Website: macys
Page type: customer-info-address
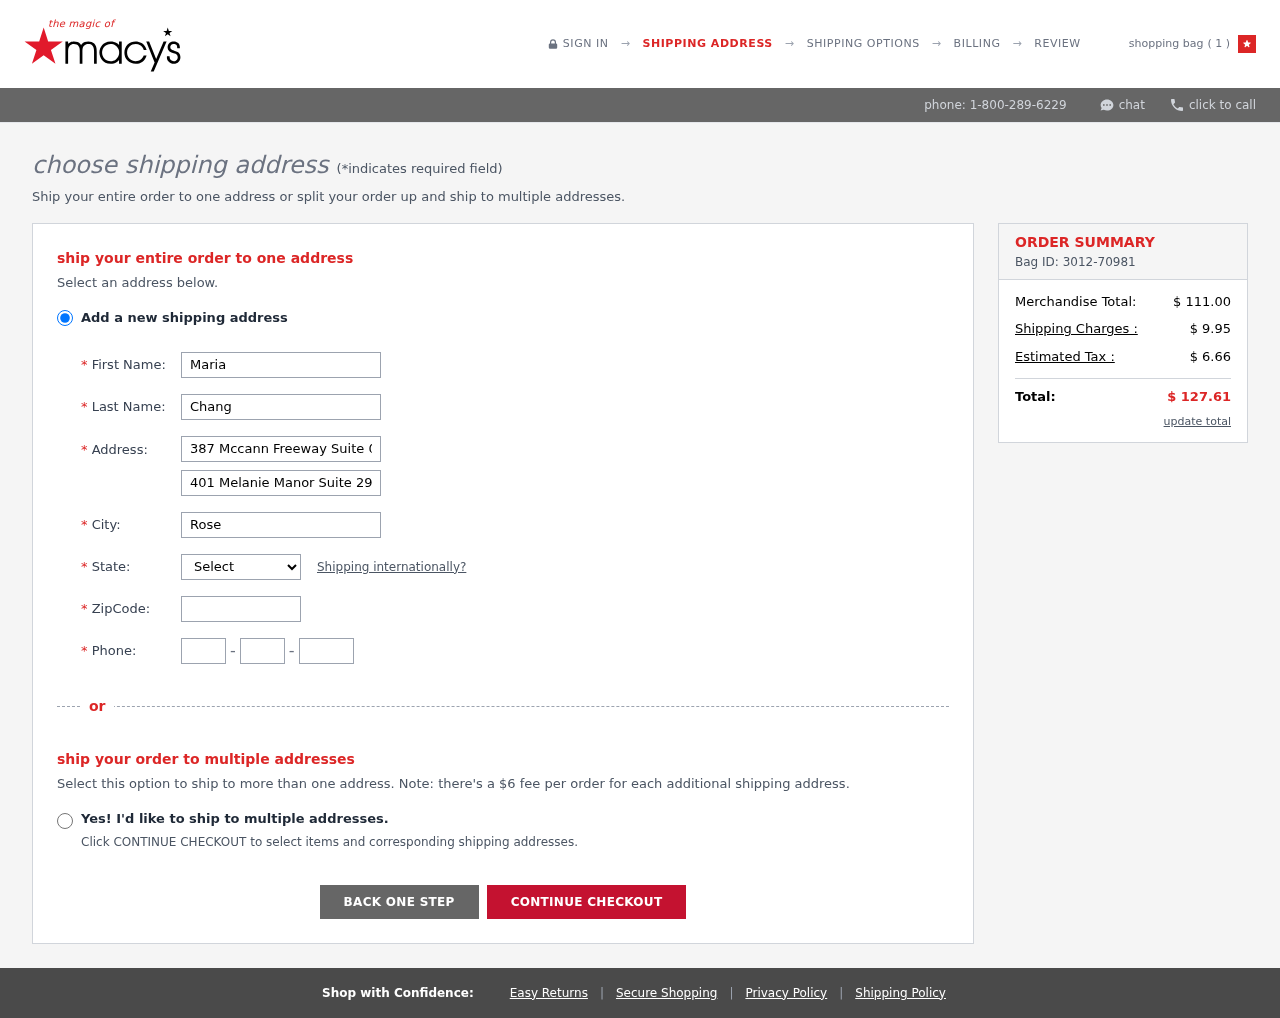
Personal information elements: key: PII_CITY
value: Rosemouth
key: PII_FIRSTNAME
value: Maria
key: PII_LASTNAME
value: Chang
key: PII_PHONE_AREA
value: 276
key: PII_PHONE_PREFIX
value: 844
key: PII_PHONE_SUFFIX
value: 9333
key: PII_POSTCODE
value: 72185
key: PII_STATE_ABBR
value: MN
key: PII_STREET
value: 387 Mccann Freeway Suite 037
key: PII_STREET2
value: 401 Melanie Manor Suite 297
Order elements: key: ORDER_NUM_ITEMS
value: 1
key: ORDER_ID
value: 3012-70981
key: ORDER_SUBTOTAL
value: $ 111.00
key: ORDER_SHIPPING_COST
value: $ 9.95
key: ORDER_TAX
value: $ 6.66
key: ORDER_TOTAL
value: $ 127.61